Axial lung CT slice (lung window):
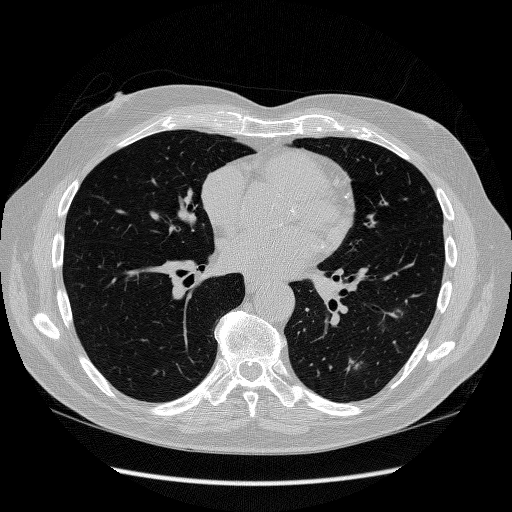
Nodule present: yes
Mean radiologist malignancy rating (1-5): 3.333